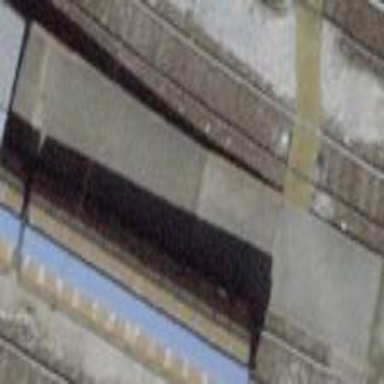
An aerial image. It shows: Loading ramp for railways.